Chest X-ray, PA view. Patient: 64 years old, sex M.
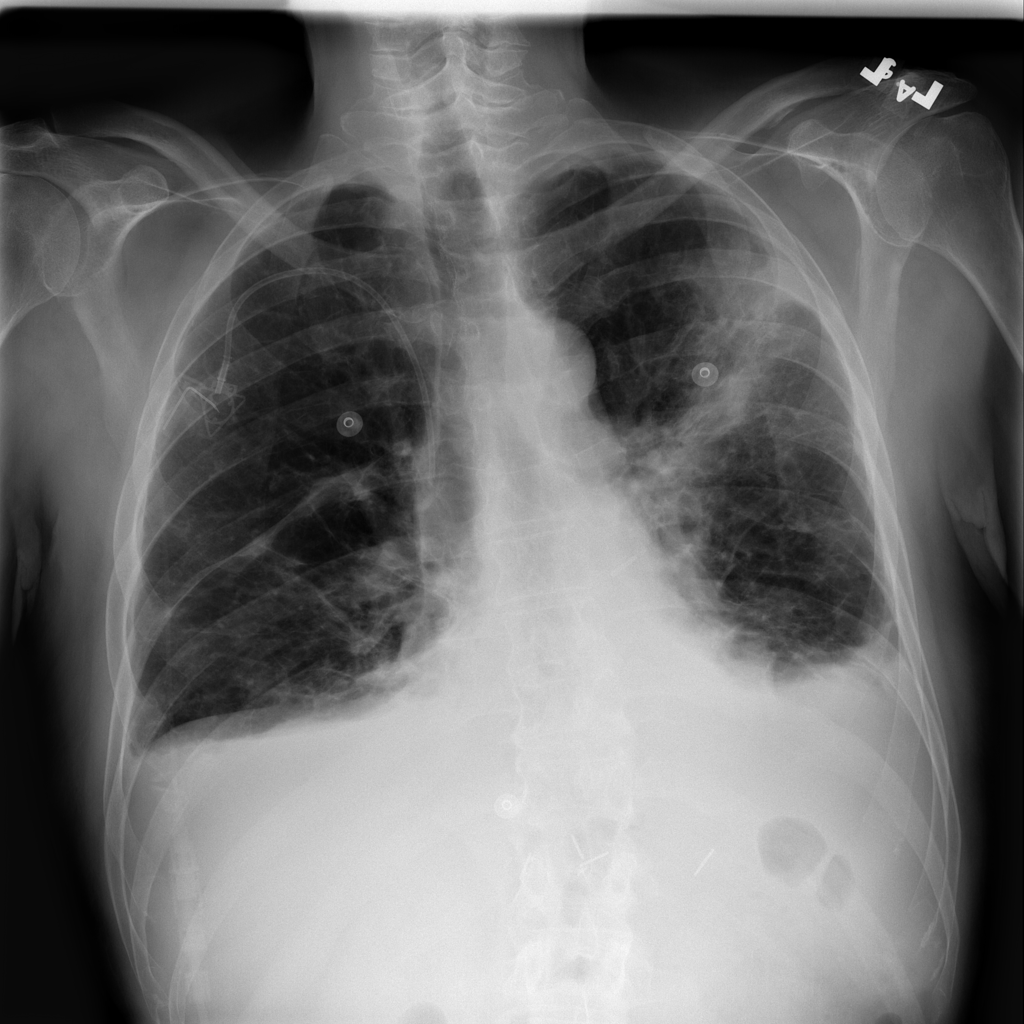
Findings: Atelectasis, Consolidation, Infiltration